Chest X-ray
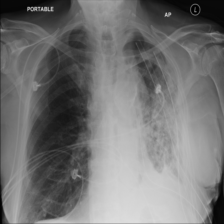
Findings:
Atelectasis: negative
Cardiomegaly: negative
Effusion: negative
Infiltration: negative
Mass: negative
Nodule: negative
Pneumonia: negative
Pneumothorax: negative
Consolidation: negative
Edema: negative
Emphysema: negative
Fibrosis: negative
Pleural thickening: negative
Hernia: negative